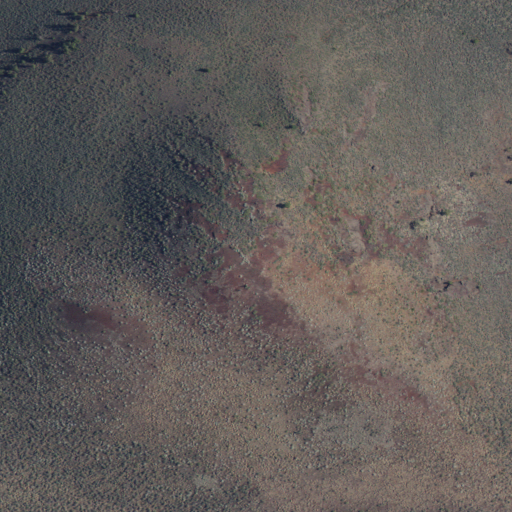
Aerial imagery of mountain in Idaho named North Laidlaw Butte containing only shrub